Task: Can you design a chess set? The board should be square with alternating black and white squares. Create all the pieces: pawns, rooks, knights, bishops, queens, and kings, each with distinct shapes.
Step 2449:
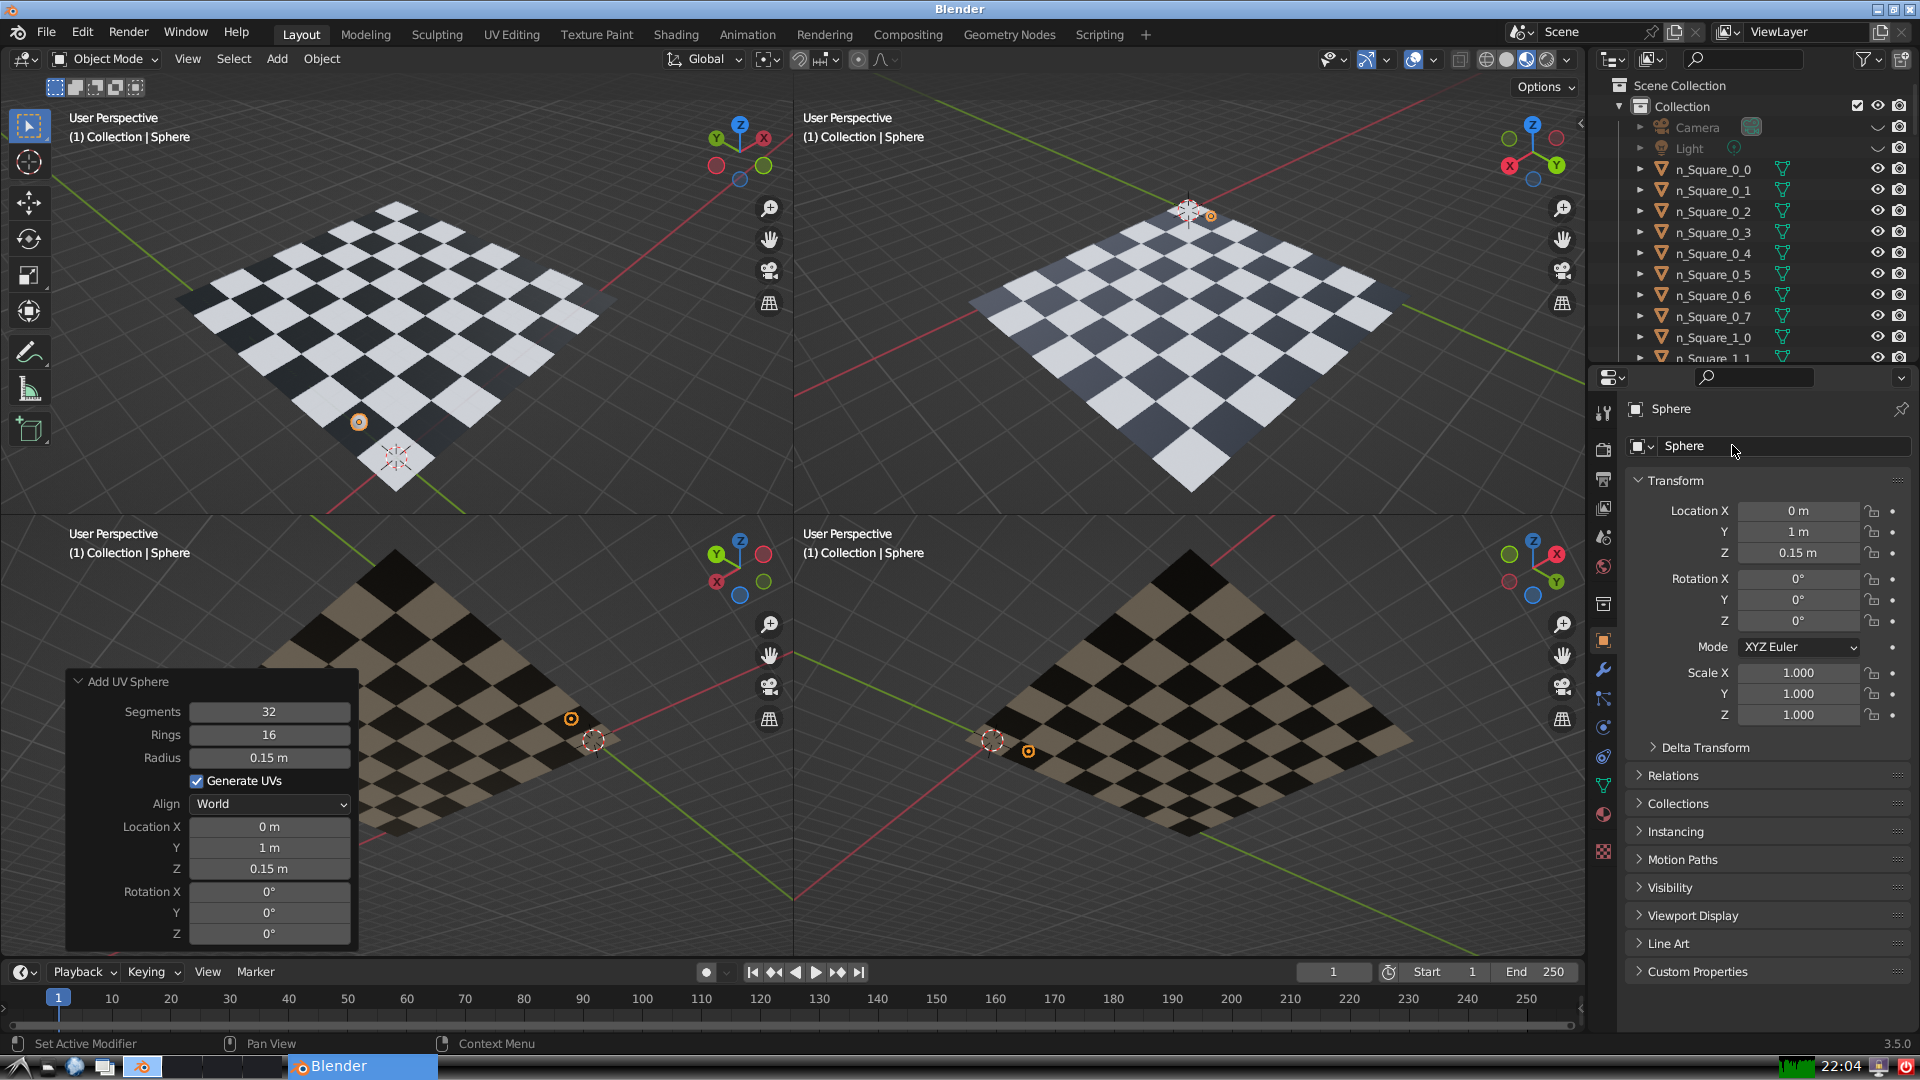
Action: click: no